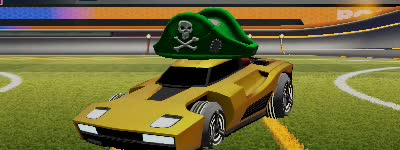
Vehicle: breakout